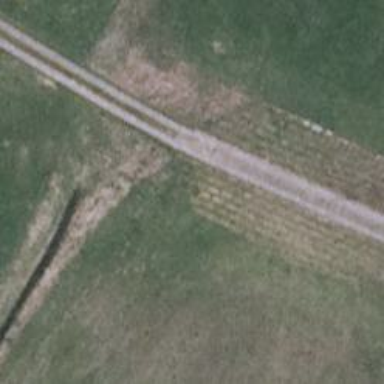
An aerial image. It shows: Track road with grade1 tracktype. The road has concrete lanes.